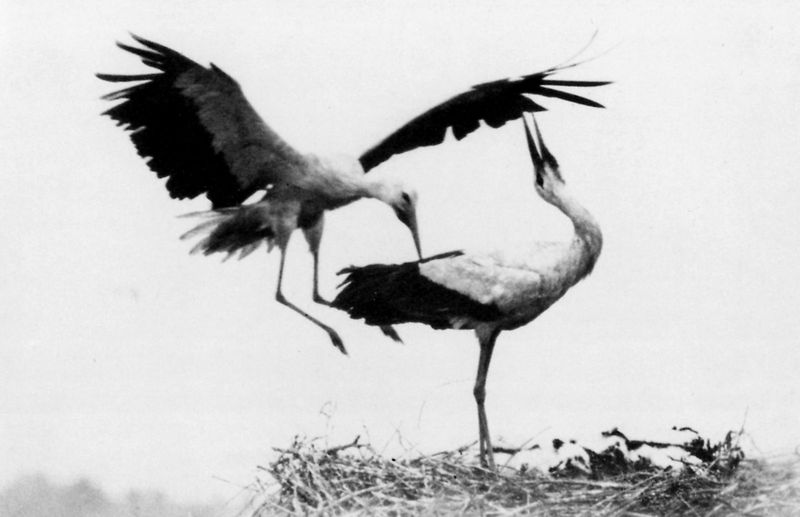
Titel: Reihenaufnahme von Störchen
Künstler: Ottomar Anschütz
Institution: unbekannt
Schlagwörter: angriff, flügel, himmel, kopf, vogel, weiß, gelb, äste, bewegung, elegant, grau, holz, profil, schwarz, stroh, dach, tier, tiere, tanz, anzug, federn, gefieder, lang, stehen, hals, natur, vögel, zweige, auge, realismus, familie, paar, fliegen, beine, schwanz, liebe, schnabel, zwei, haltung, reisig, formen, nebel, baby, moment, landung, luft, junge, warten, hoch, frühling, foto, fotografie, photographie, pärchen, flug, schwarzweiss, spiegelverkehrt, ausgebreitet, hälse, küken, schnäbel, schnäbeln, photo, fleigen, horst, nest, schwingen, begrüssung, hochzeit, kreislauf, schwebend, aufnahme, biegen, storchenbeine, eier, fotgrafie, landen, nachwuchs, storch, zoologie, scnabel, anfliegen, picken, oiseaux, flaum, flugel, chatten, balz, storchennest, anflug, störche, jungvögel, brut, brüten, storche, adebar, brutgeschäft, brutszene, emporschauend, gefider, gelege, klappern, meister adebar, nisten, paarung, schnattern, storcehnpaar, storchen, wut, verdrehung, flügelfedern, klapperhaltung, eeganz, cicogne